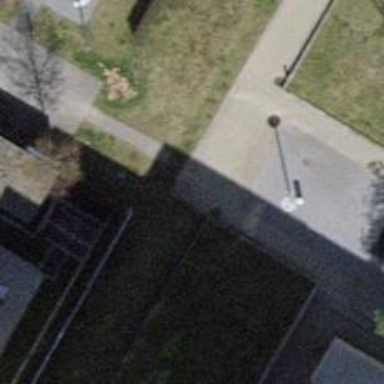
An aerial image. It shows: Footway surfaced with paving stones.